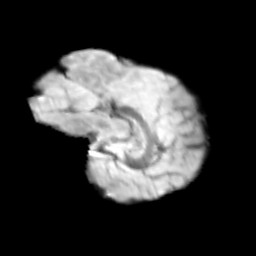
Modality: T2w
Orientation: sagittal
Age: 9
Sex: male
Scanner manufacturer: siemens
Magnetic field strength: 3 T
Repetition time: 3.8 s
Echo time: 0.07 s